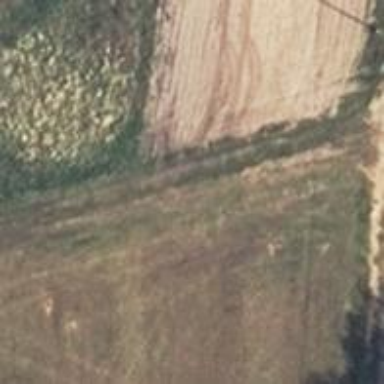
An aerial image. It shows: Grass track road with grade 5 tracktype.